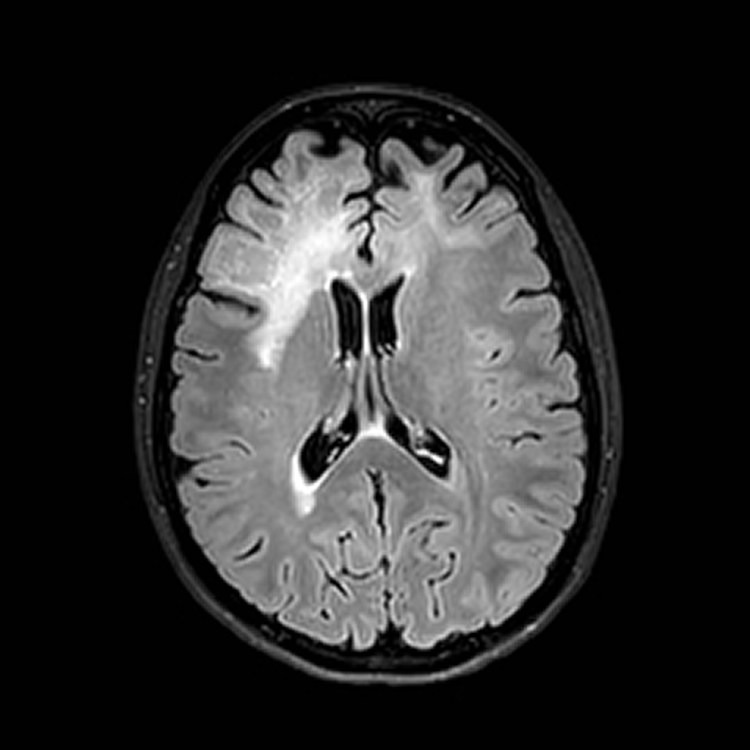
Label: notumor